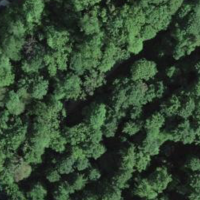
EUNIS habitat code: 41
Species observed at this site:
Allium ursinum